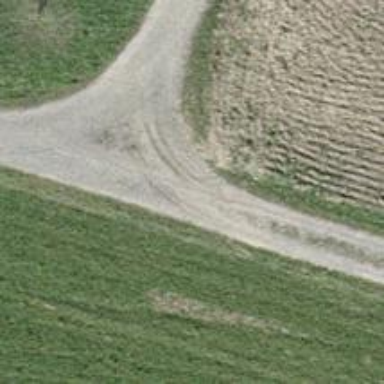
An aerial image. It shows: Pebblestone track with grade2 tracktype.